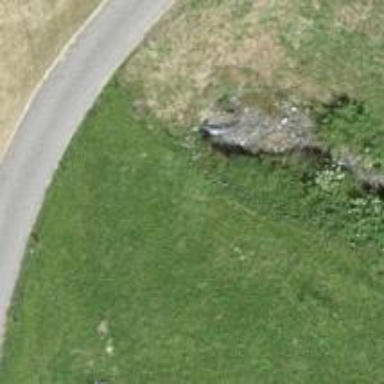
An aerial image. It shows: Culvert tunnel.